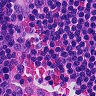
Metastatic tissue present: no